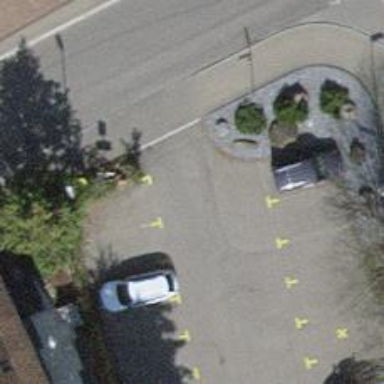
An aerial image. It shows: Parking aisle designated as service road.